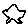
Label: star